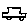
Label: car